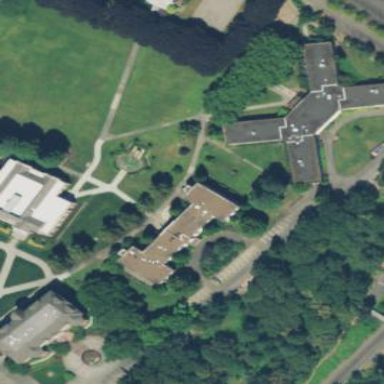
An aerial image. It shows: Dormitory building.